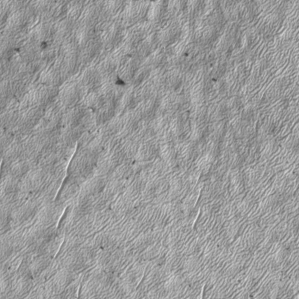
Label: frost